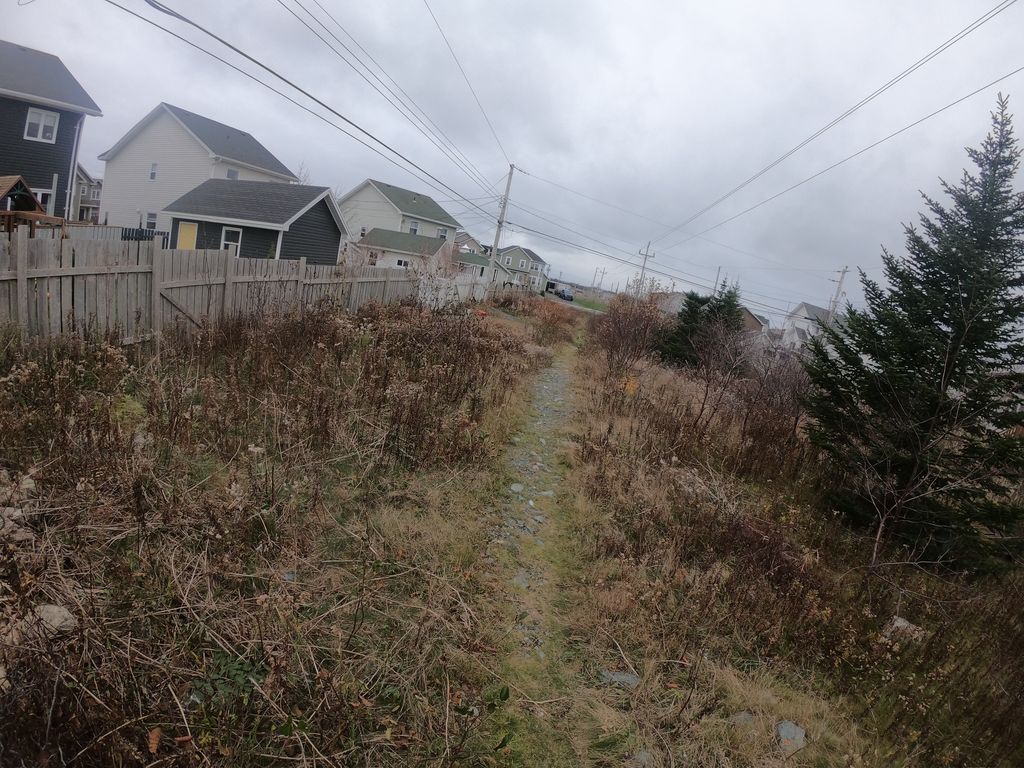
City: st_johns